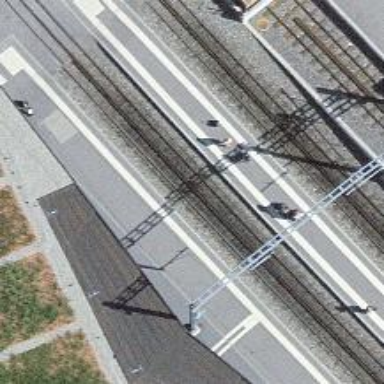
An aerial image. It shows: Station for public transport and railway.